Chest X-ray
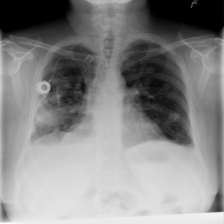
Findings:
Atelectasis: negative
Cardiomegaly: negative
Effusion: negative
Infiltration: negative
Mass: negative
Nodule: negative
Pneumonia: negative
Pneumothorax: negative
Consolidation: negative
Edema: negative
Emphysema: negative
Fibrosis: negative
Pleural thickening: negative
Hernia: negative